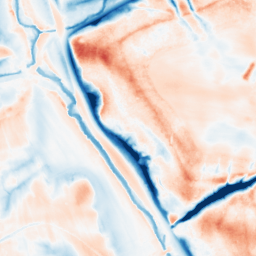
Category: classical
Decomposition family: gaussian_anisotropic
Decomposition parameters: sigma_x: 10
sigma_y: 10
Upsampling method: linear_exact
Upsampling parameters: scale: 2
Upsampling scale: 2